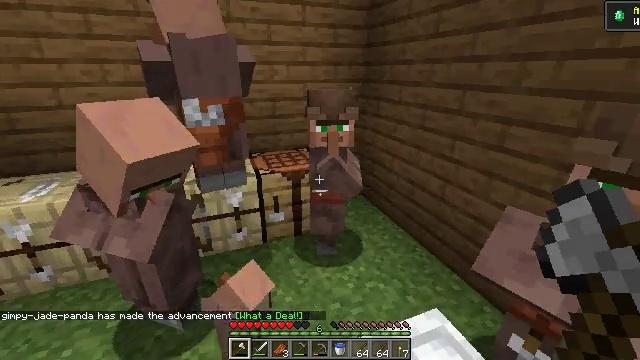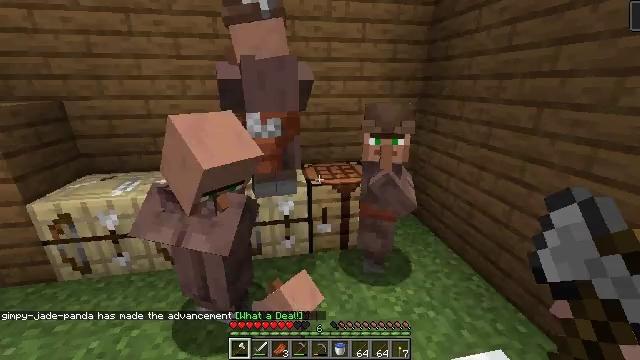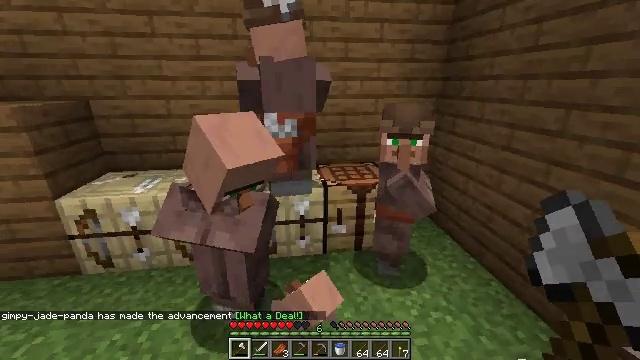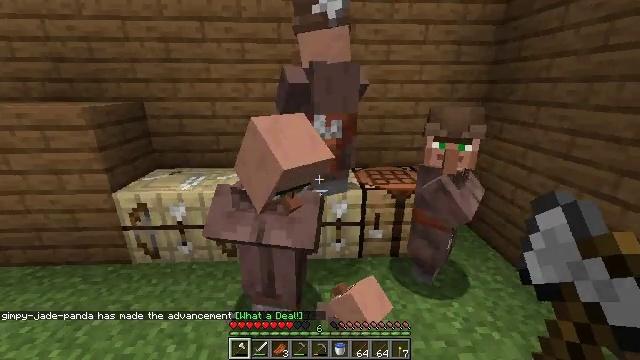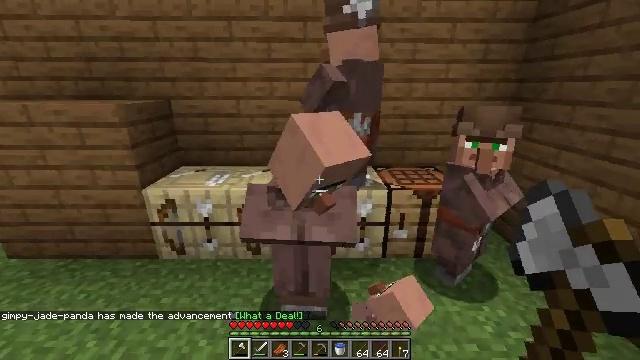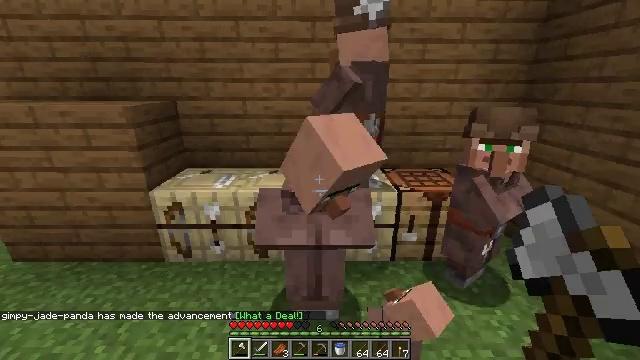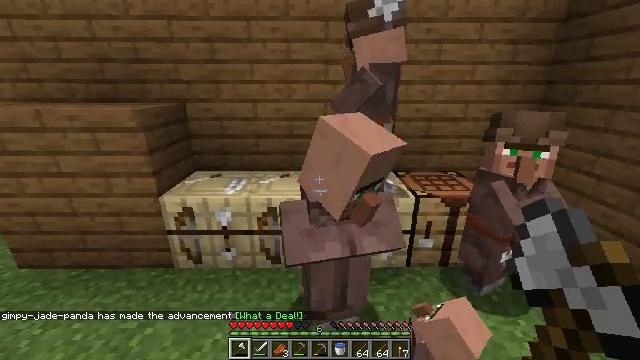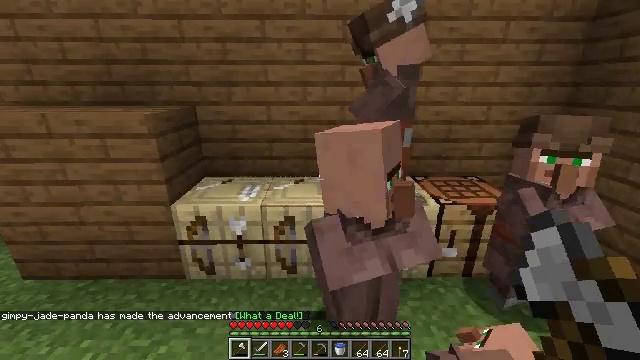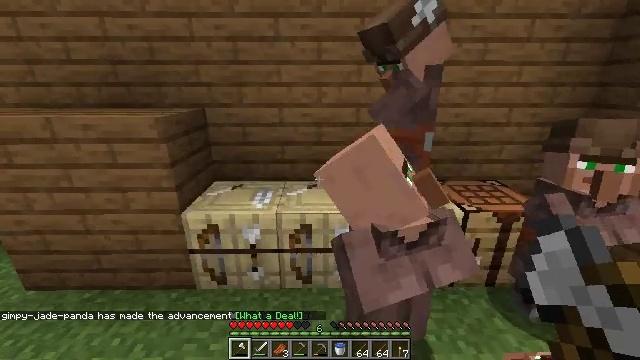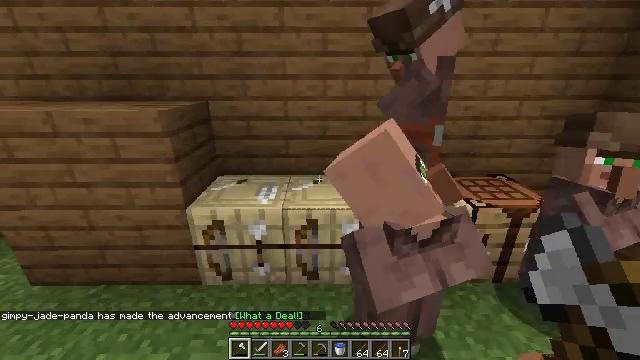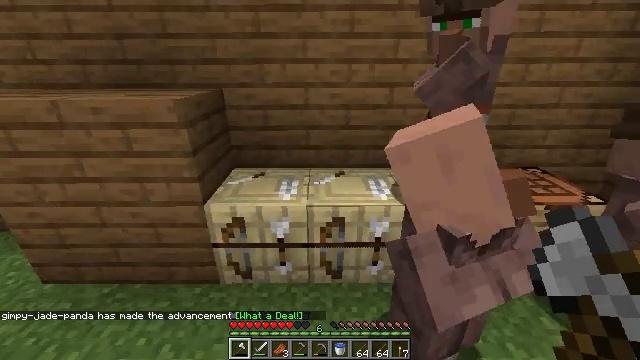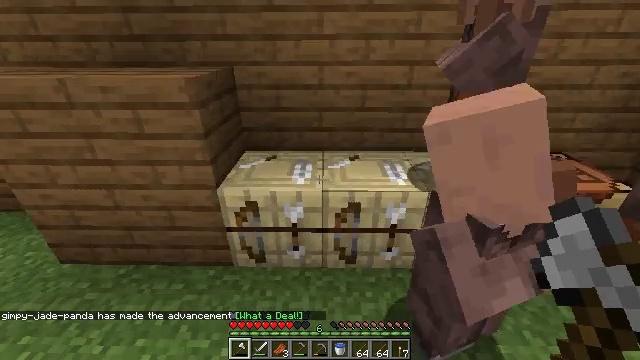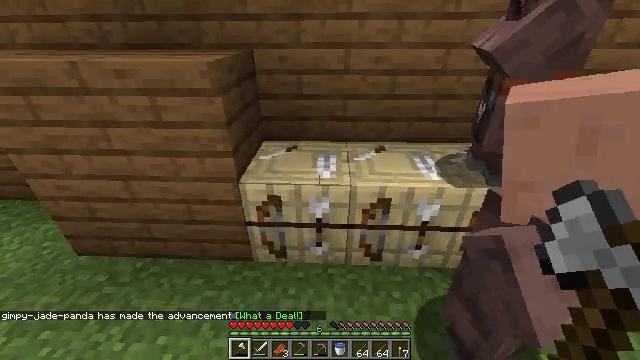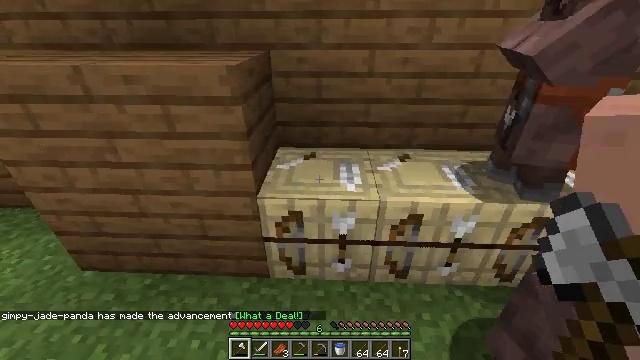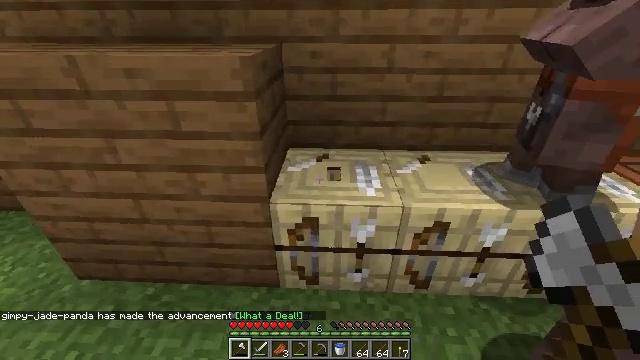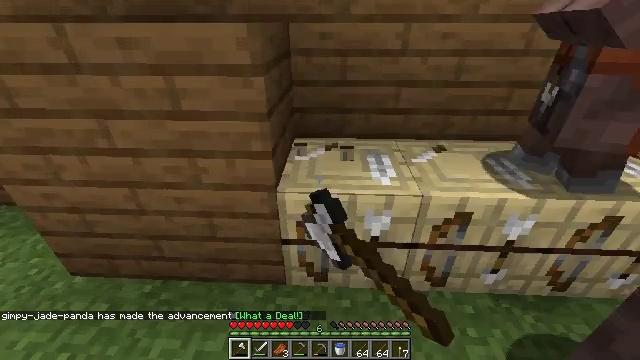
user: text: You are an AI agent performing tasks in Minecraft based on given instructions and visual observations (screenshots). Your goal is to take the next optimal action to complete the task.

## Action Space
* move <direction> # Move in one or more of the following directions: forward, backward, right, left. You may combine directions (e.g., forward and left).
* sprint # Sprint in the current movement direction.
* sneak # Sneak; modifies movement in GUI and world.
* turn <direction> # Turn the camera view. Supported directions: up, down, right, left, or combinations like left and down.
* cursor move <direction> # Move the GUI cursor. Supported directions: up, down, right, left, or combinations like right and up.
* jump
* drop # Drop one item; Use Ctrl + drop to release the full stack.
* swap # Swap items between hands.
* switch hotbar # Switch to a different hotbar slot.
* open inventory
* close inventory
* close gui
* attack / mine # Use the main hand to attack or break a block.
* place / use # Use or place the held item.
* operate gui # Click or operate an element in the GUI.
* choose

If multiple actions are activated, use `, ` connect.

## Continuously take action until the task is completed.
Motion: motion action
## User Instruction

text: Left click on the fletching table to mine it.
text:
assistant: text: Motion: move left, turn left and up
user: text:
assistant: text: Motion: move left, turn left
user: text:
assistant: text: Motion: move left, turn left
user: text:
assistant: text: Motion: move left, turn left
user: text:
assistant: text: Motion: move forward and move left
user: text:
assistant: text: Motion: move forward and move left
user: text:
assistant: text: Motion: move forward and move left
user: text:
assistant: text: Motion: move forward and move left
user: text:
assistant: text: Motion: move forward and move left, turn down
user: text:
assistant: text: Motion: move forward and move left, turn down
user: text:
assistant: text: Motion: move forward and move left, turn left and down
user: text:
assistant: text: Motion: move forward and move left, turn left and down
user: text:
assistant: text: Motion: move forward and move left
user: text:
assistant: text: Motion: move forward and move left, attack / mine
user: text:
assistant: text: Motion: attack / mine
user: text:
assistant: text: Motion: attack / mine
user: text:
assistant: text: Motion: turn right, attack / mine
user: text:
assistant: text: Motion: turn right, attack / mine
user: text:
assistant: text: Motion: turn right, attack / mine
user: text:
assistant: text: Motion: turn right, attack / mine
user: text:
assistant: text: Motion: attack / mine
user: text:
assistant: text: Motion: turn right, attack / mine
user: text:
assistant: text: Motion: attack / mine
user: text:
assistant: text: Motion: attack / mine
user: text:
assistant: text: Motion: attack / mine
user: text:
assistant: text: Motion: attack / mine
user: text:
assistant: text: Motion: attack / mine
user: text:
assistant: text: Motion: attack / mine
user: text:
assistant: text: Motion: turn right, attack / mine
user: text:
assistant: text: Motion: turn right, attack / mine